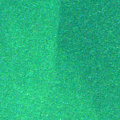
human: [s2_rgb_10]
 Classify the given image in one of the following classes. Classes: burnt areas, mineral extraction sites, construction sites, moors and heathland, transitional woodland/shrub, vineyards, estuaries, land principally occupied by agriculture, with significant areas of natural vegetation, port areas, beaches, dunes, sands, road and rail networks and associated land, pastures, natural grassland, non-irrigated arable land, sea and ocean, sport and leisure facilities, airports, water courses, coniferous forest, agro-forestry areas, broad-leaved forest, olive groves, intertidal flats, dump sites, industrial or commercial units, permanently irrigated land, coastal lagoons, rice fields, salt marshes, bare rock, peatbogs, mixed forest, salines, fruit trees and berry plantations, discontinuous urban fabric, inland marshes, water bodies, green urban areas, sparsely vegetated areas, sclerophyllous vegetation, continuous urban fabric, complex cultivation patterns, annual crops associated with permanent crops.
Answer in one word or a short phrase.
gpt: sea and ocean